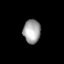
Tissue: prostate
Cell type: T cells
Senescence score: 0.3032
Nuclear area (px): 402
Mean DAPI intensity: 162.938